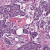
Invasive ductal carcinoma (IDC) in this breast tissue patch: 1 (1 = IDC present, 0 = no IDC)